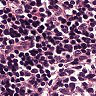
Metastatic tissue present: no